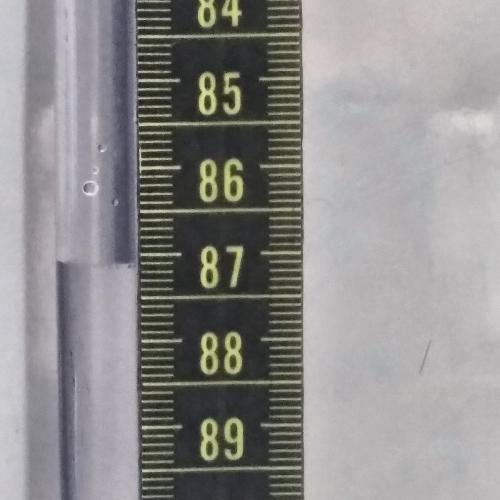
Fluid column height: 87.1 cm